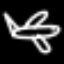
Label: airplane